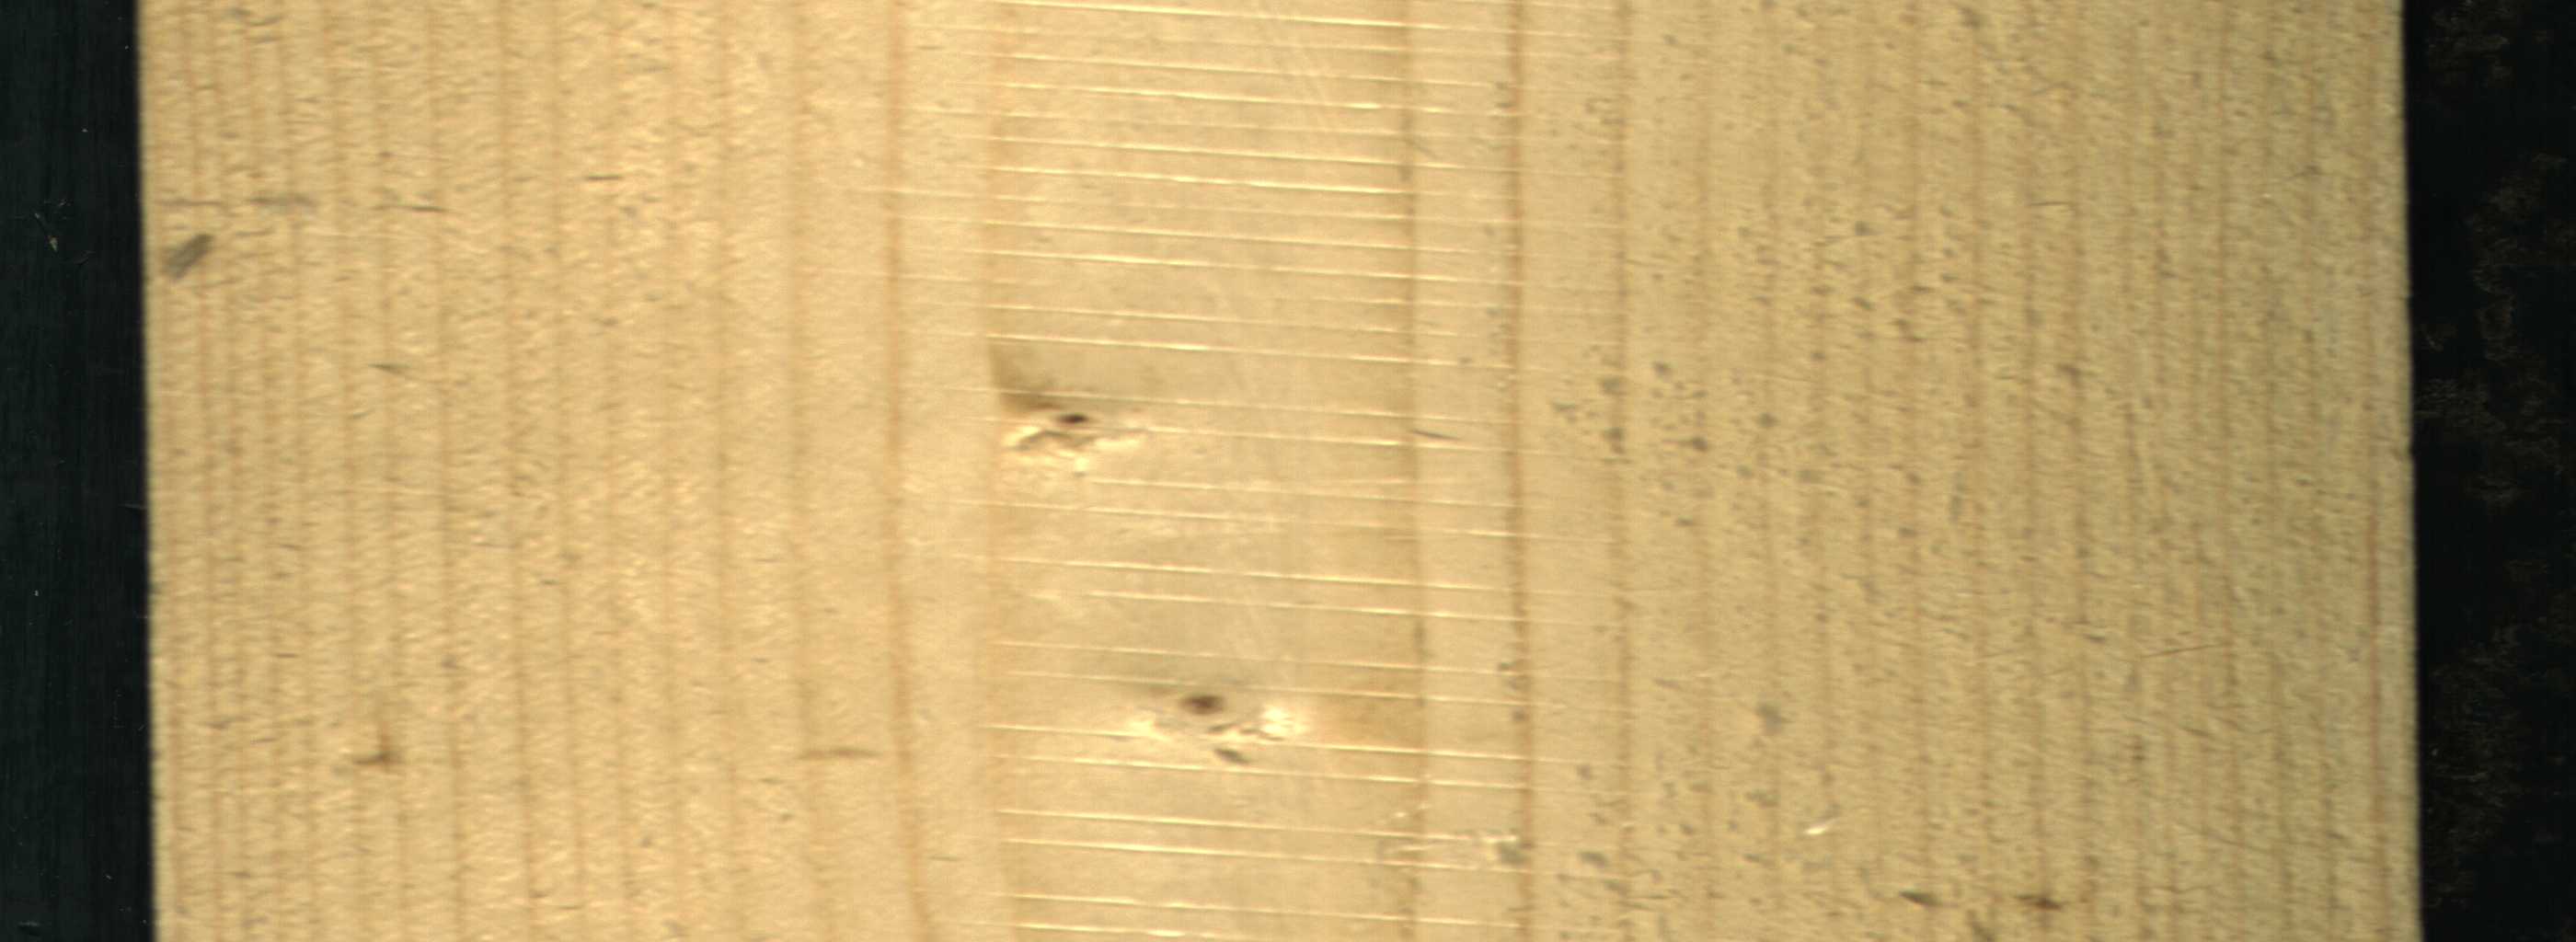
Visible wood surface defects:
Live_Knot
Live_Knot